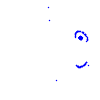
Particle: electron